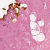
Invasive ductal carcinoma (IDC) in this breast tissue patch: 0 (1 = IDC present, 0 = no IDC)